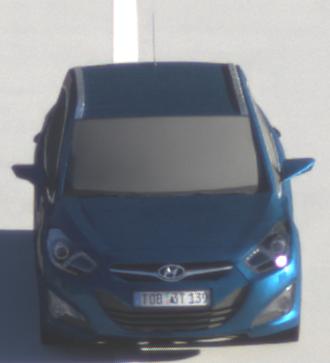
Make: Hyundai
Model: i40 Kombi 1.6 GDI
Detailed model: i40 (VF) Kombi
Model produced from: 2012/08
Model produced until: 2013/09
Doors: 5
Color: blue
Road condition: dry road
Daytime: sunrise or sunset
Contrast: medium contrast